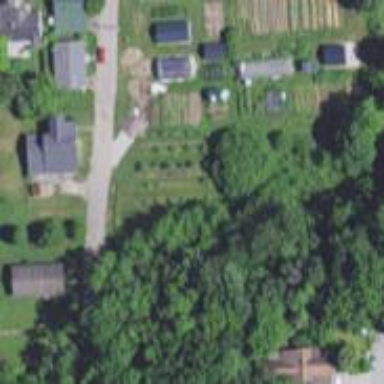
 leisure land intended for communal use."